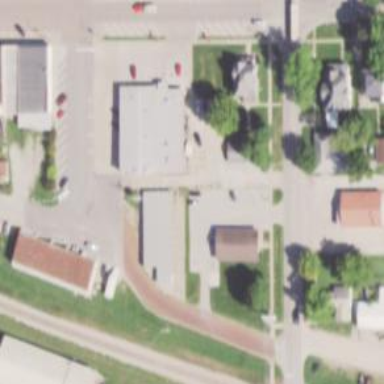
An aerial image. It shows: Post office.